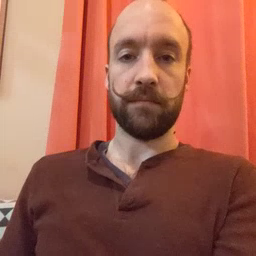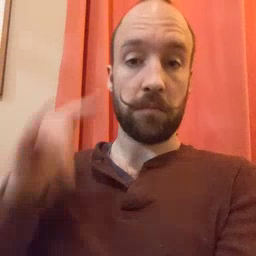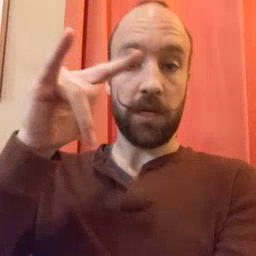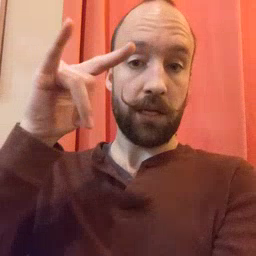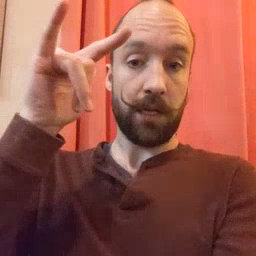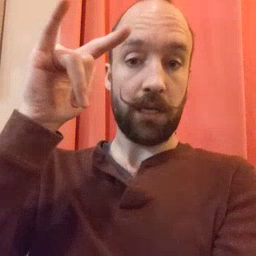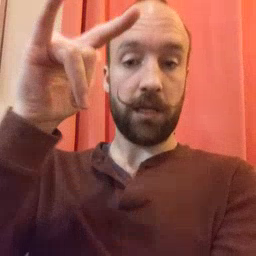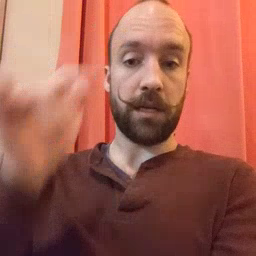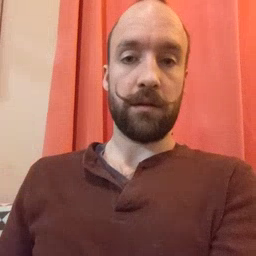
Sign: airplane